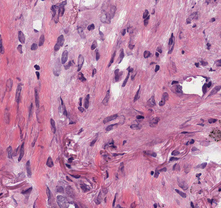
Tumor epithelial tissue: no
Tumor-associated stroma tissue: yes
Normal tissue: no